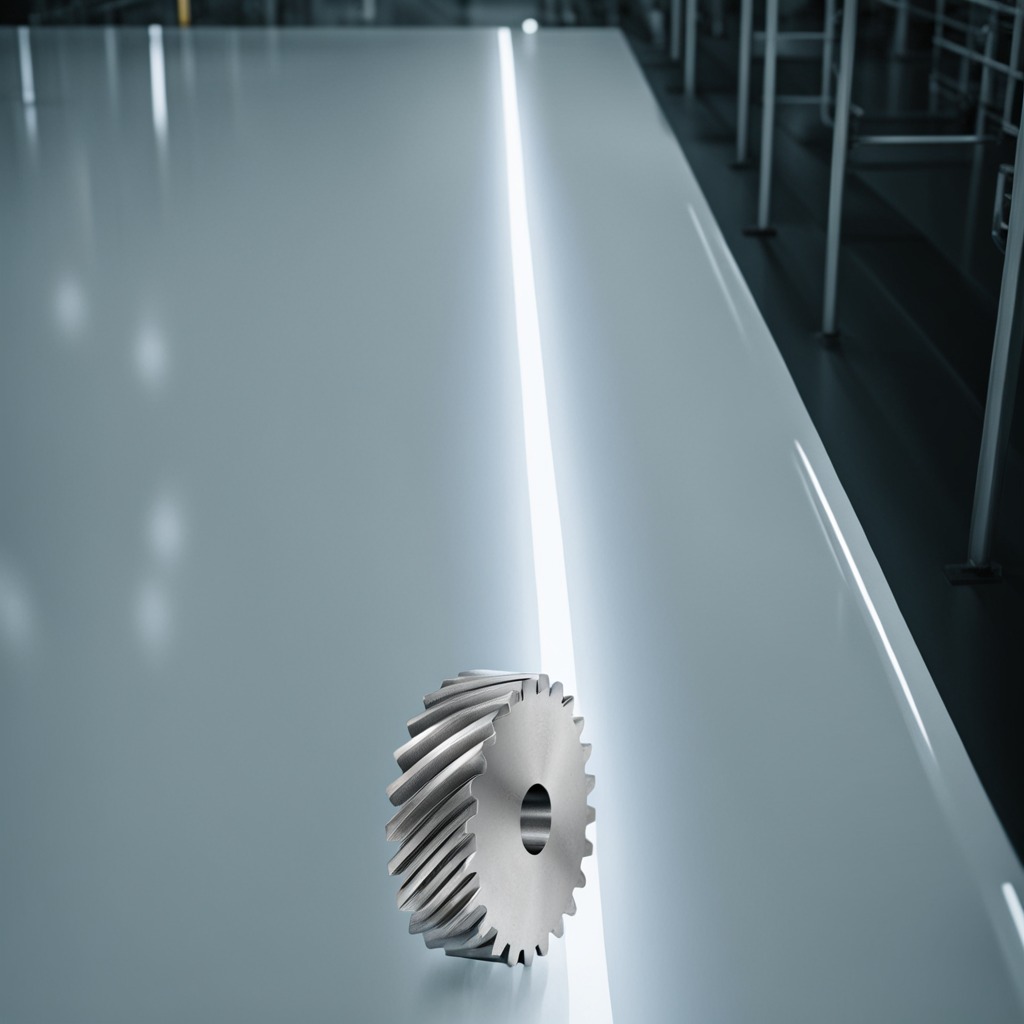
A steel gear with teeth is lying on a table in a ship maintenance bay.